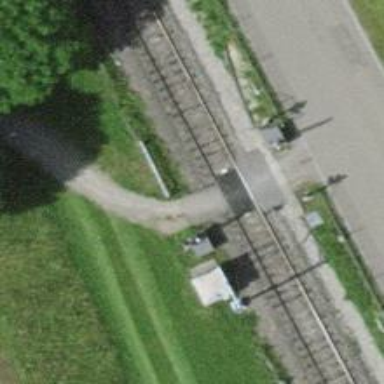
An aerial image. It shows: Railway crossing with chicane feature.